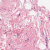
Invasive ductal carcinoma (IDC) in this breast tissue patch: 0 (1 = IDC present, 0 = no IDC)